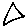
Label: triangle